Question: Can anyone tell me what the $#%& this is? I'm assuming its a local only issue since I can't find anything on the net pertaining to it in particular.
I've even gone through and and I still keep getting this dialogue over and over. It's a fresh install of VS 2012, any insight appreciated.

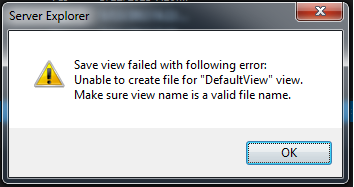
Answer: So basically we had some folder redirection sync issues backing up appdata and basically had to take off the permissions and kill the profile before signing back in.
In other words if you happen to run into this in my scenario of config'ing a new machine while still trying to work on the original and you're logging in as the same user and your appdata is syncing, your paths may not match. Problem solved, but took some figuring to realize the issue.